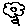
Label: flower